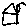
Label: house